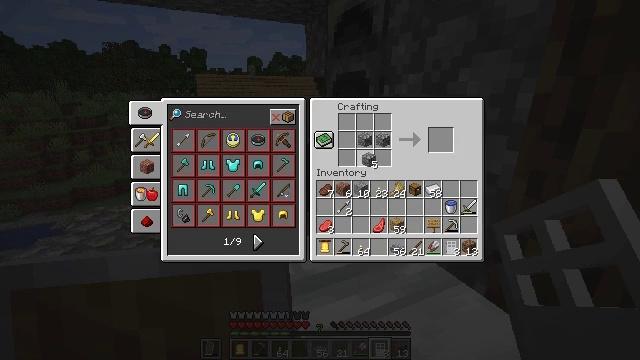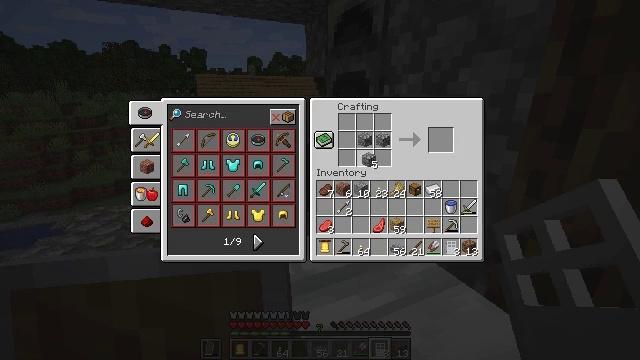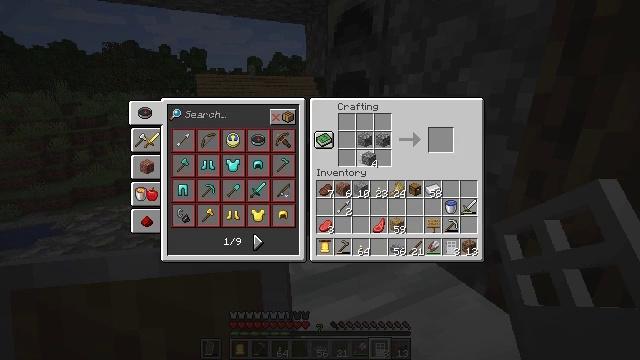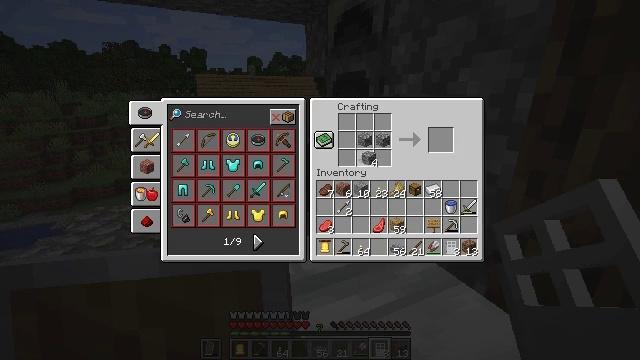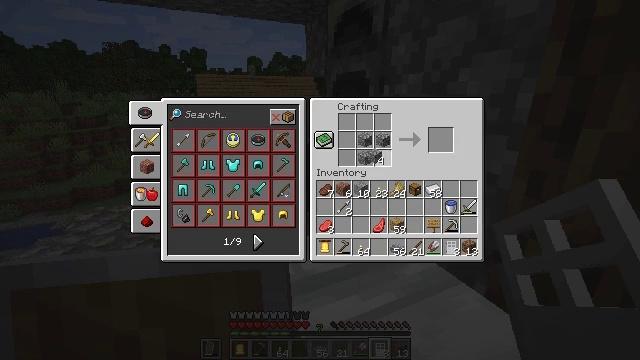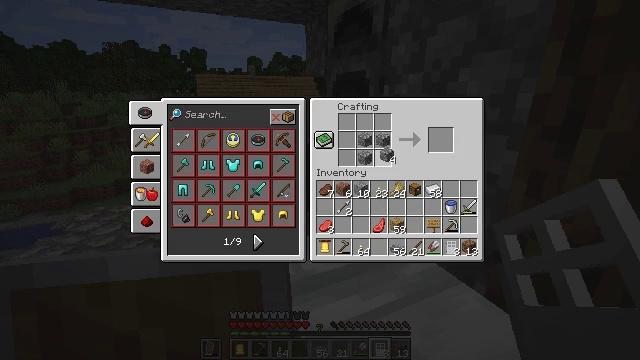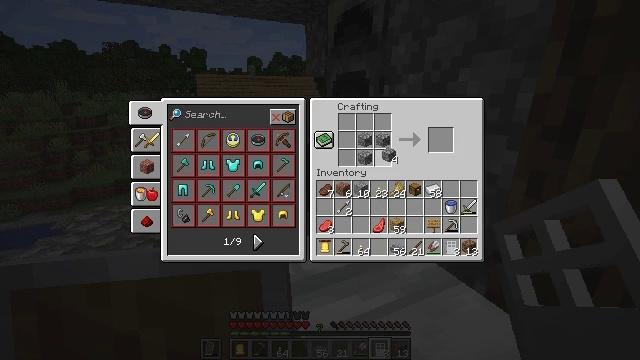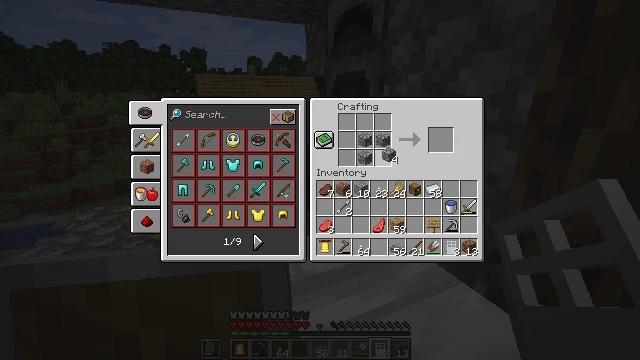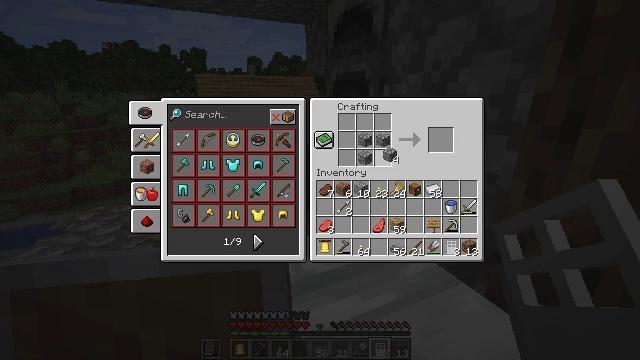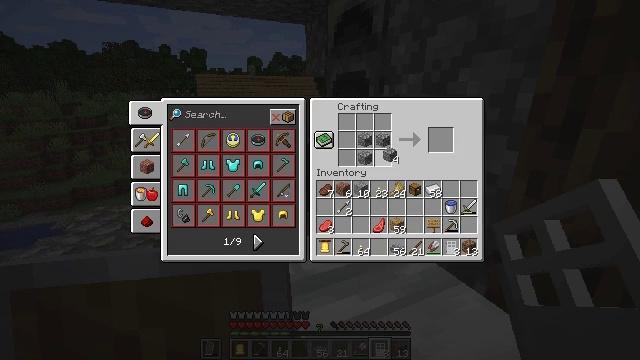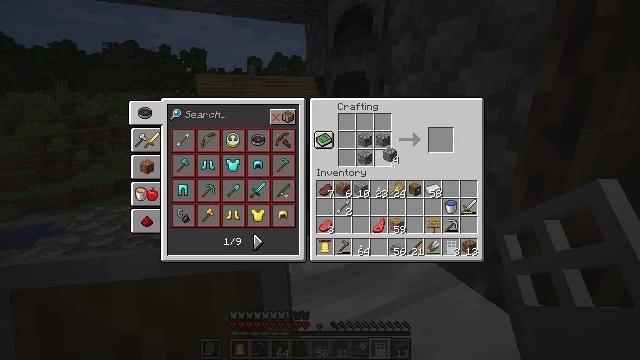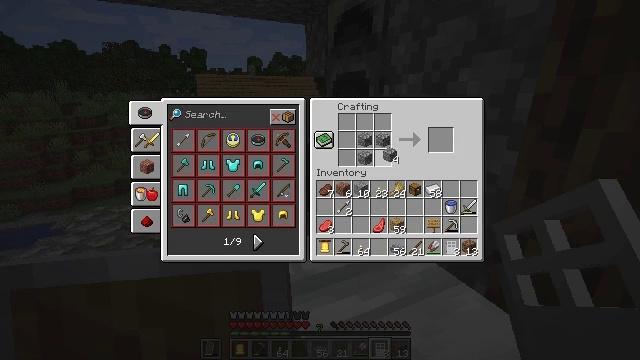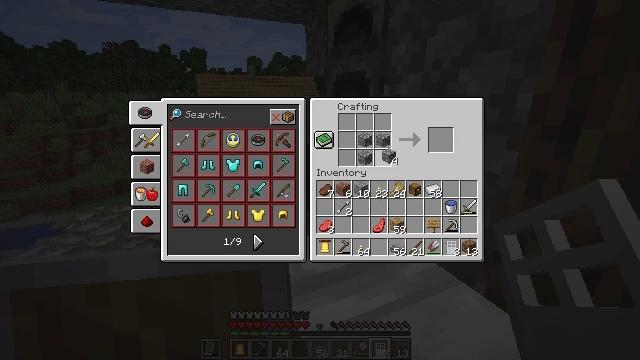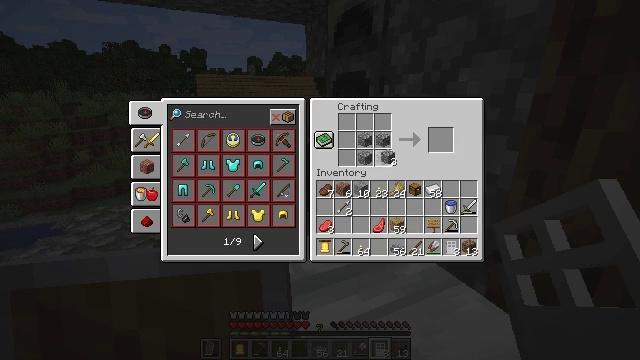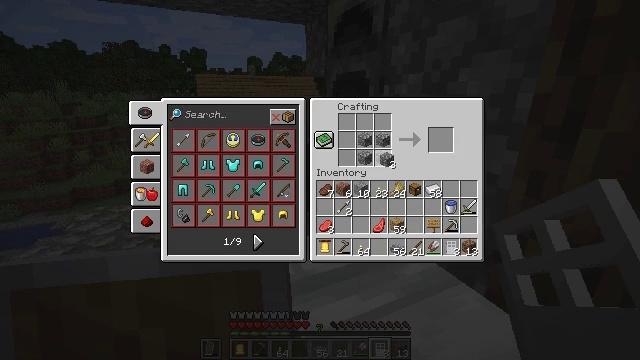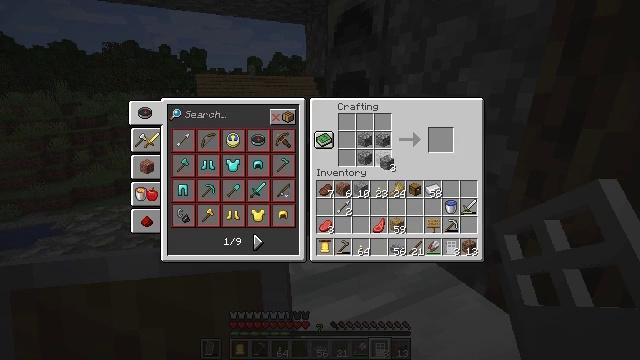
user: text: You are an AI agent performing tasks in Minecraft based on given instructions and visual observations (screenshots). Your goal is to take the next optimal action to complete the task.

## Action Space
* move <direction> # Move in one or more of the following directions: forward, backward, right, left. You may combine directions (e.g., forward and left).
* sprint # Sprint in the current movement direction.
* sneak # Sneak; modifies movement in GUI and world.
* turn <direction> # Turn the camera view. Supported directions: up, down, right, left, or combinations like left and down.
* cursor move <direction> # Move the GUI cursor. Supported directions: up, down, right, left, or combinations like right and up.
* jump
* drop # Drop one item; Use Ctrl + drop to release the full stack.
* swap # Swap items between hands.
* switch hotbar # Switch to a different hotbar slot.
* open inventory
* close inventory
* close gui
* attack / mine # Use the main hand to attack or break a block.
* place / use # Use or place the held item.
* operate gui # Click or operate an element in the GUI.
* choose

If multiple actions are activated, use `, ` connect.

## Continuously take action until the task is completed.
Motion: motion action
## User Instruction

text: Turn cobblestone into stone in the furnace.
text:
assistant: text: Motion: use / place
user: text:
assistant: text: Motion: no_op
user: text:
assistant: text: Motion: no_op
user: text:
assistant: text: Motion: no_op
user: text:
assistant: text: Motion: turn right
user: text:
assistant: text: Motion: no_op
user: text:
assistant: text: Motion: no_op
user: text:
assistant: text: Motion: no_op
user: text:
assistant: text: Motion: no_op
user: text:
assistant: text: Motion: use / place
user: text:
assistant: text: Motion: use / place
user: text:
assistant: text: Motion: use / place
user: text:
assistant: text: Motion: no_op
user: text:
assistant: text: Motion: no_op
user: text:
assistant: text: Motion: no_op
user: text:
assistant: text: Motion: no_op
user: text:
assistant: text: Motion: no_op
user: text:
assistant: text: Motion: no_op
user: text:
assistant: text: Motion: no_op
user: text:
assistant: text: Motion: no_op
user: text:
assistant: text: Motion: turn down
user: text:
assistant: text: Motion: no_op
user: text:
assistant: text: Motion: no_op
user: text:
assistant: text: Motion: no_op
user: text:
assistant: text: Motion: no_op
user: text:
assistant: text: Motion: no_op
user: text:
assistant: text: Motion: no_op
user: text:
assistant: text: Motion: attack / mine
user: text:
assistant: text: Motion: attack / mine
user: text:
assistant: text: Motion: no_op